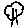
Label: tree